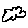
Label: cloud